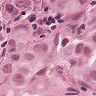
Metastatic tissue present: yes